Field crop: maize
Growth stage: 2
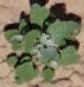
Species: chenopodium